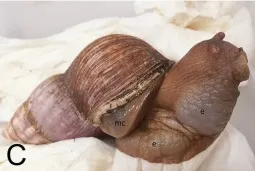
(C) Clinical picture of GALS No. 4 with mantle collapse (=mc) and severe edema (=e).
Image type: medical_photograph (other_medical_photograph)